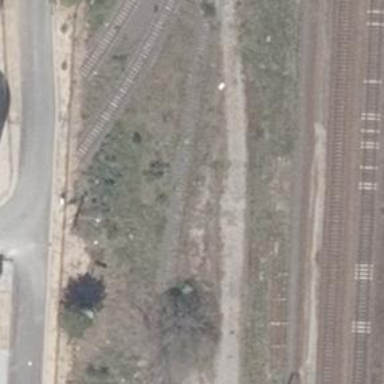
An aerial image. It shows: Disused railway spur.